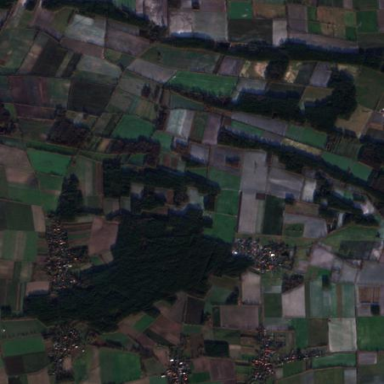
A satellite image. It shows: View of farmland.